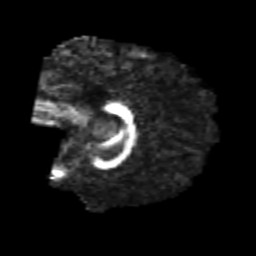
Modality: FA
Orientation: sagittal
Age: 28
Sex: male
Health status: healthy